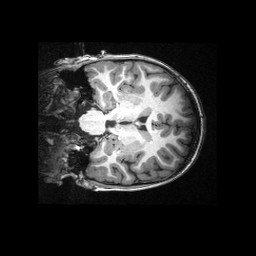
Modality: T1w
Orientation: coronal
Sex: female